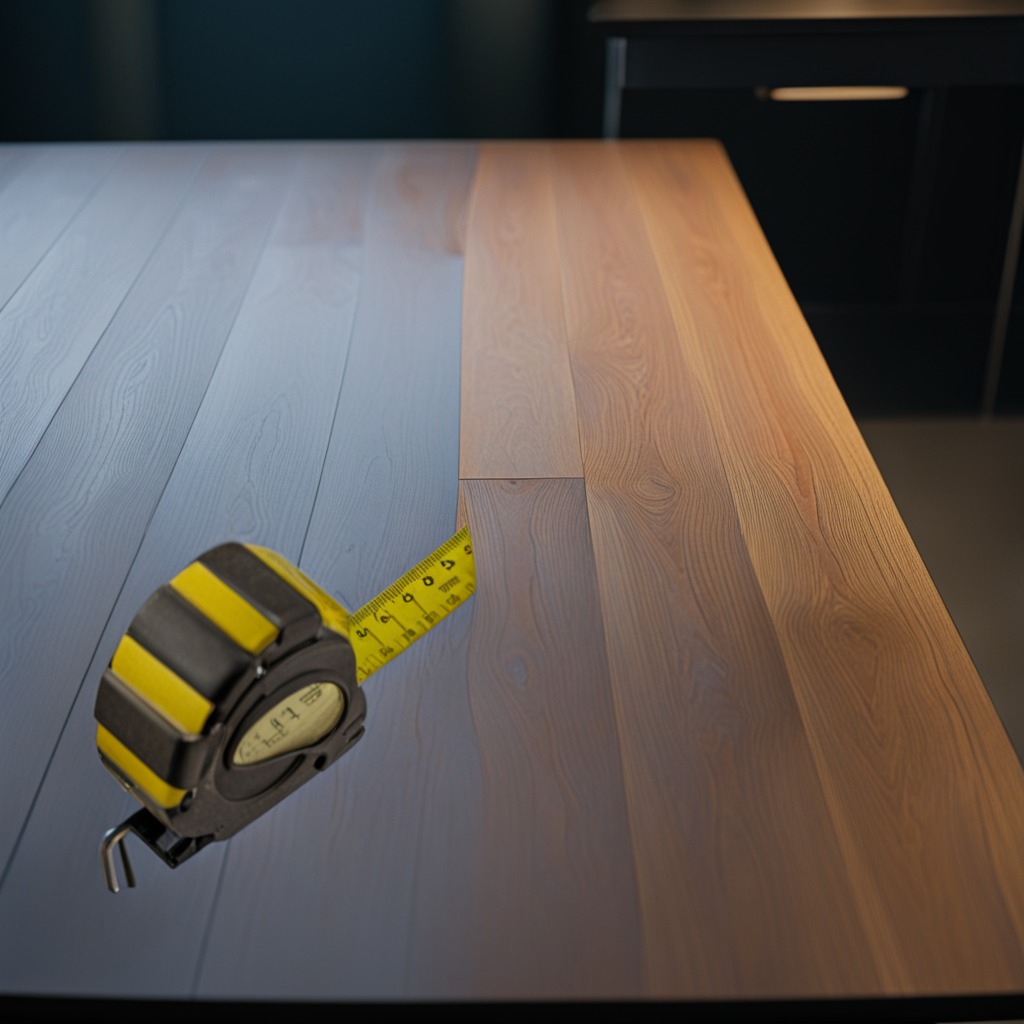
A measuring tape is lying on a old table with faint burn marks in a small garage at twilight.